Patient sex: M
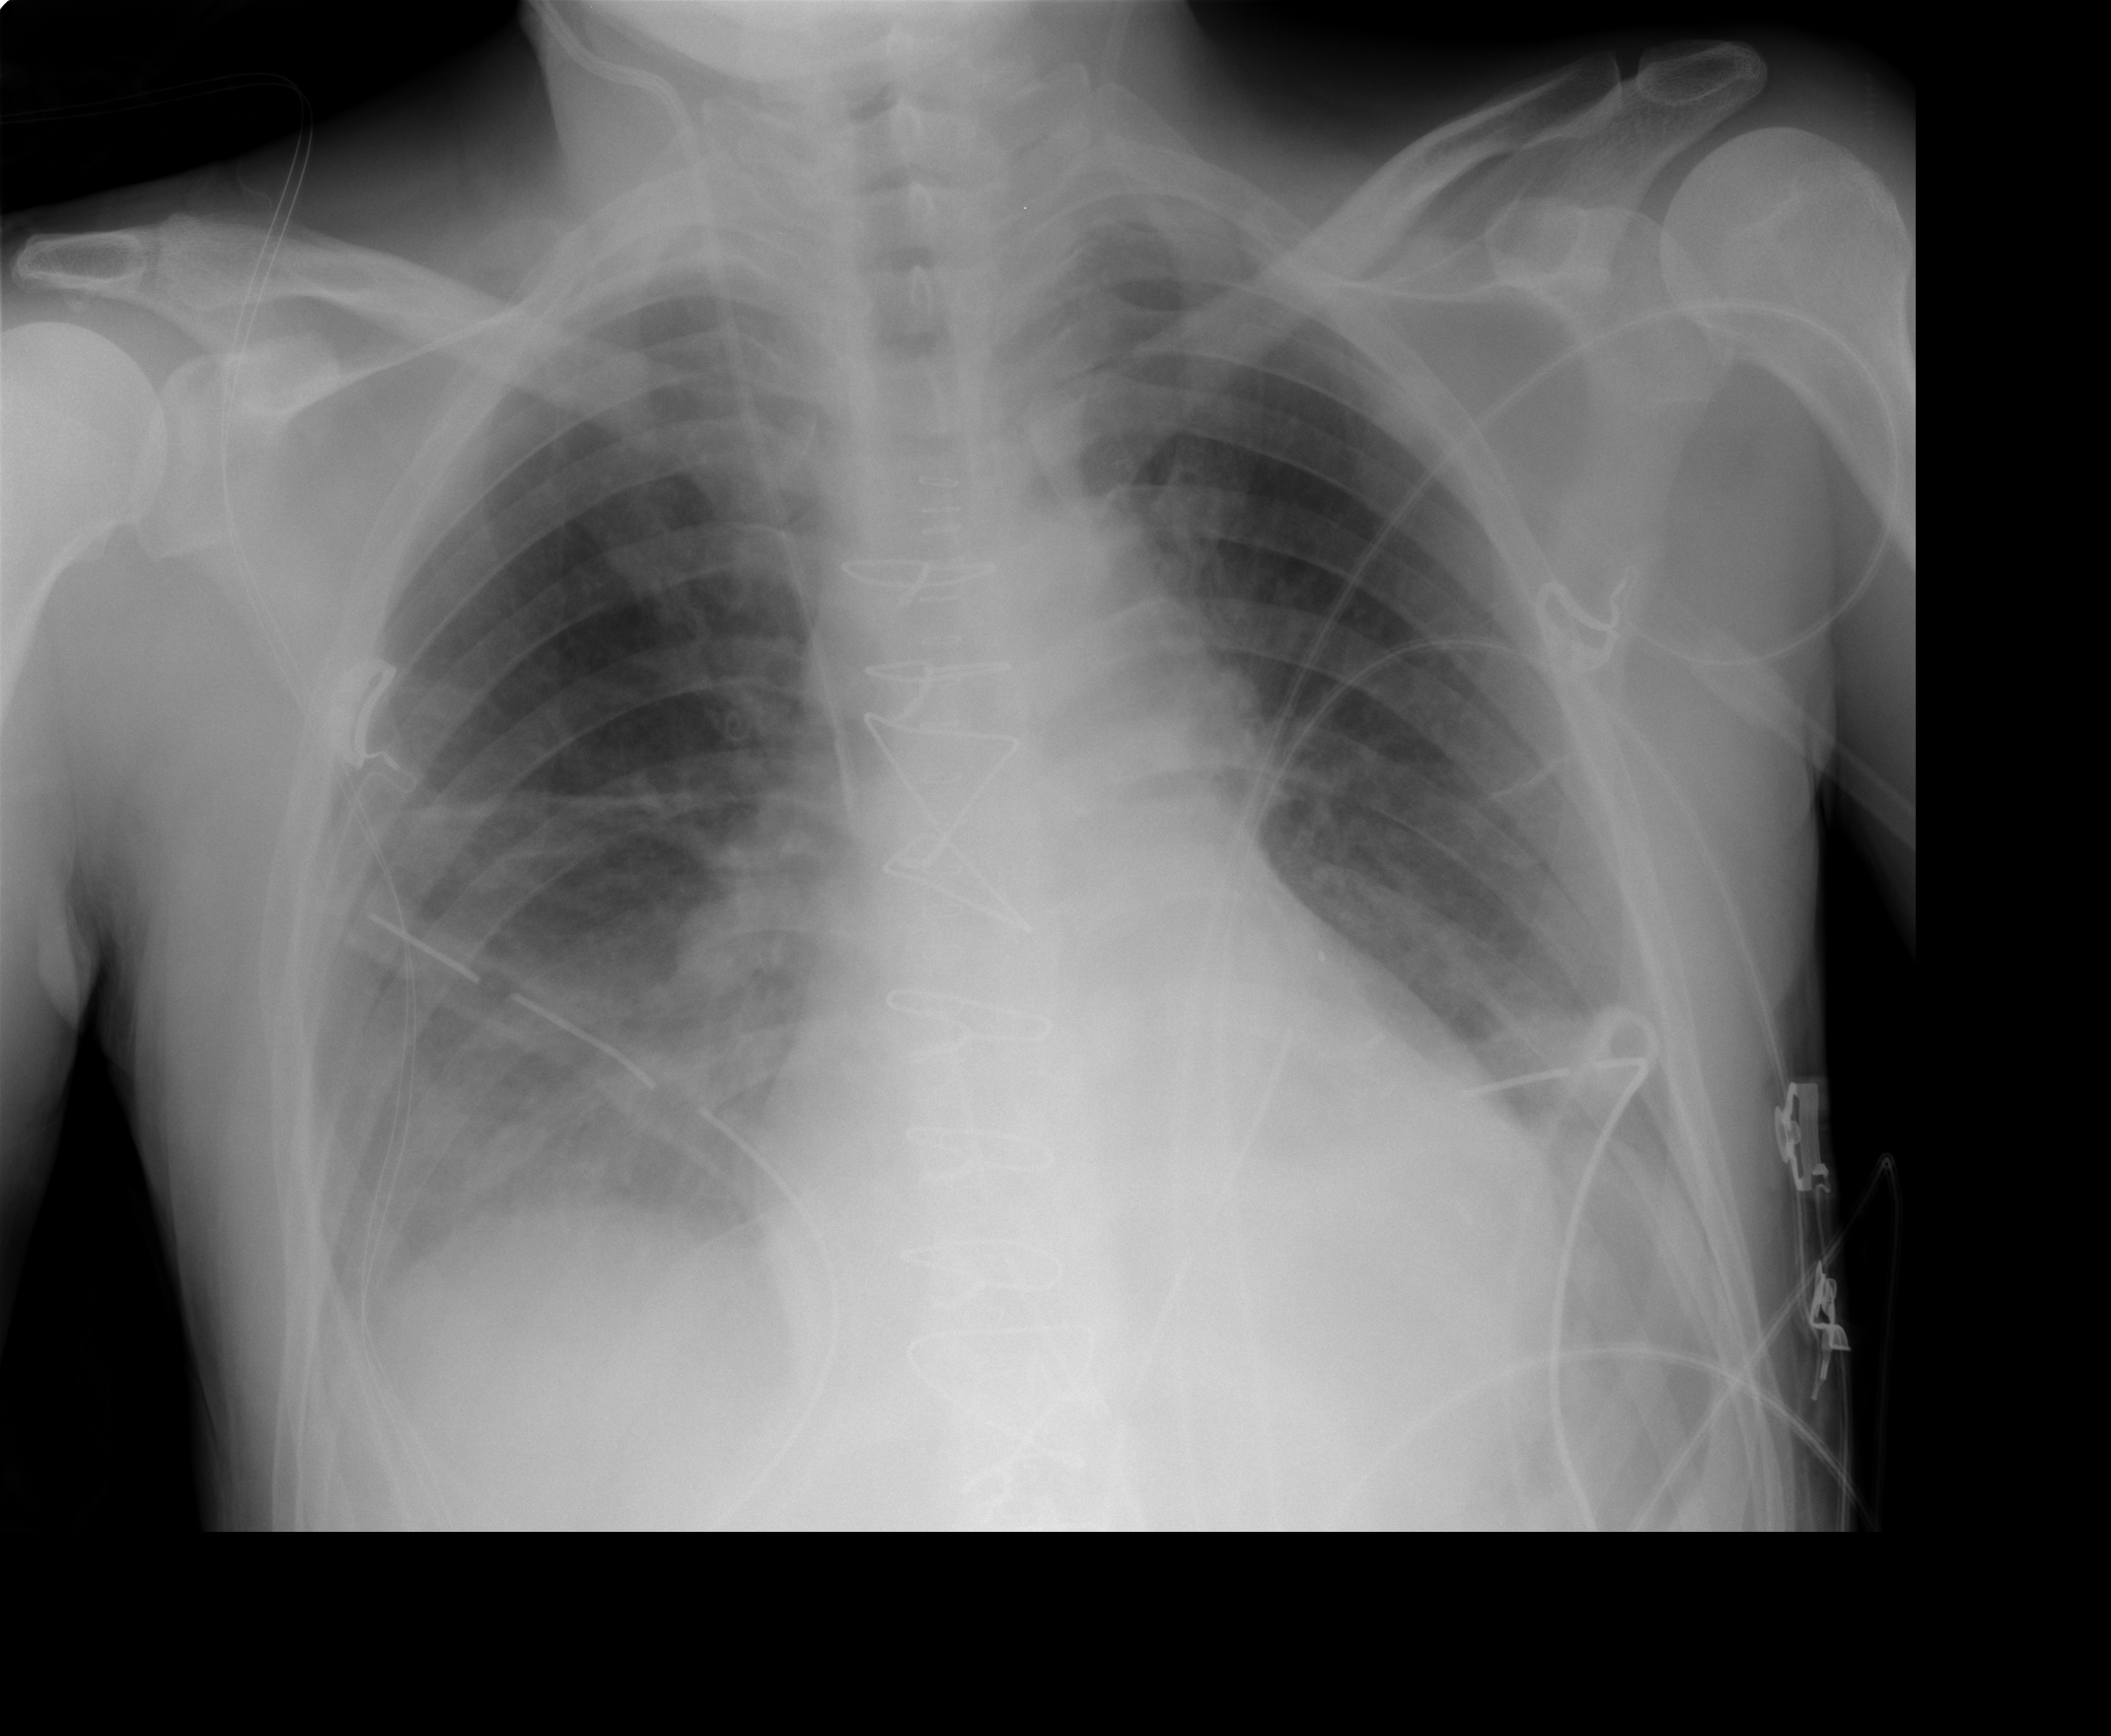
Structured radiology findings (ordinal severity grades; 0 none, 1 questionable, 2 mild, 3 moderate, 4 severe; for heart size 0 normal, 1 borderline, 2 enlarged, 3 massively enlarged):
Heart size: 0
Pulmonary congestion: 0
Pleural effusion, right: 2
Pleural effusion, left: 1
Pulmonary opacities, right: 0
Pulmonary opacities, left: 0
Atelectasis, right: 1
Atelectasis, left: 1